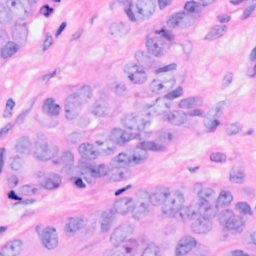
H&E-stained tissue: Breast